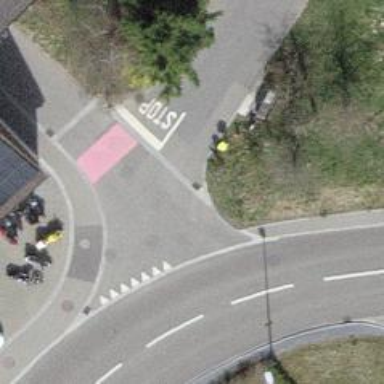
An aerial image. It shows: Post box is visible.